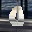
Label: 0